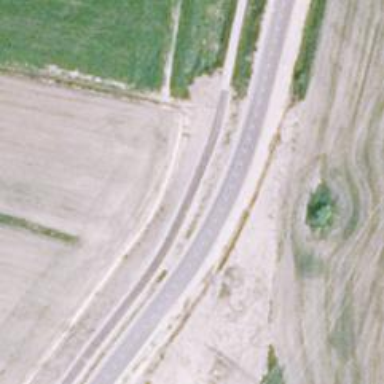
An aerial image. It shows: Cycleway designated for bicycles.